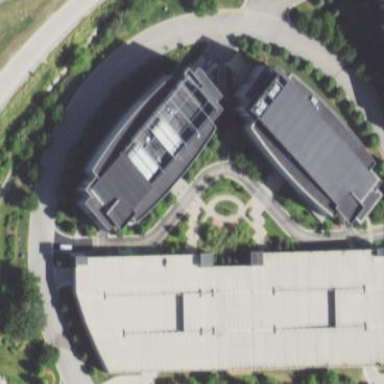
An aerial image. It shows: Office building.